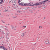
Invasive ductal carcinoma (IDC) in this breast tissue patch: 0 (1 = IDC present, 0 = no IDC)